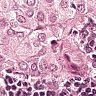
Metastatic tissue present: yes